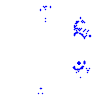
Particle: proton